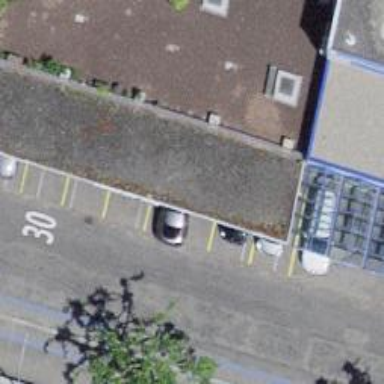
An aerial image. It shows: Fuel station.